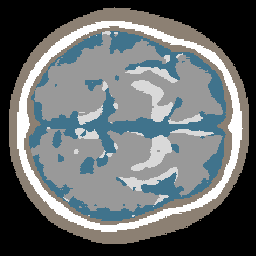
Label: no_lesion